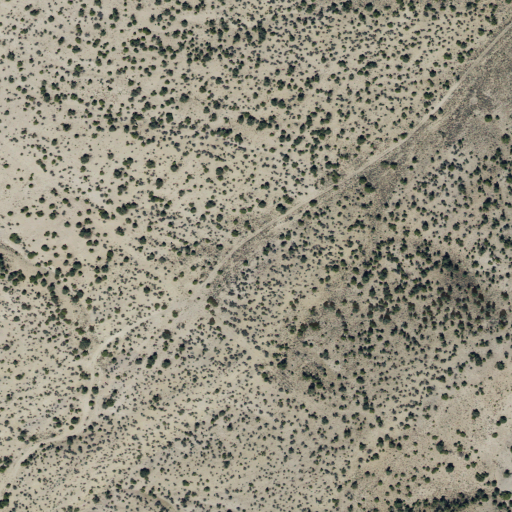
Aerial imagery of gap in Utah named Burbank Pass containing shrub, open development, grassland, and evergreen forest